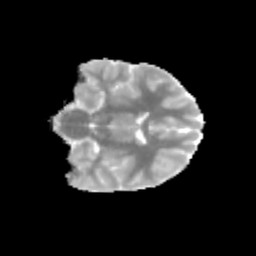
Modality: MD
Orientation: coronal
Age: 11
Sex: female
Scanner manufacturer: siemens
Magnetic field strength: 3 T
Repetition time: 3.8 s
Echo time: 0.07 s